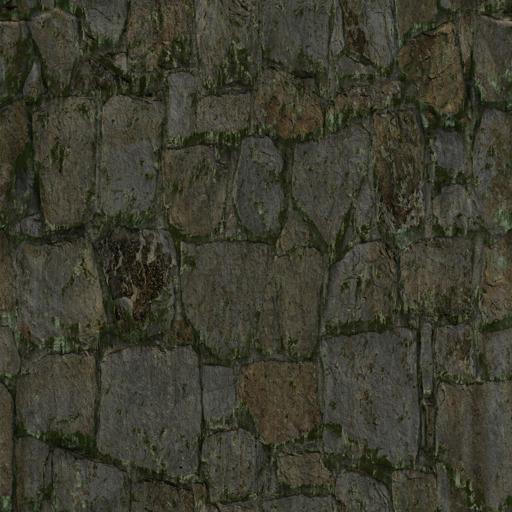
Tags: brick bricks dirt dirty moss mossy old